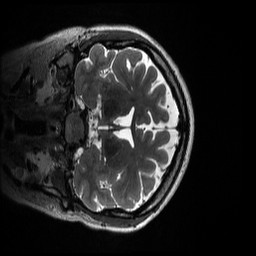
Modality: T2w
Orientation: coronal
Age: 38
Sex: female